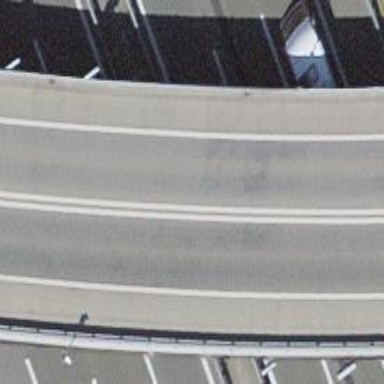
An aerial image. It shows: Bridge with asphalt surface. It is part of motorway link.